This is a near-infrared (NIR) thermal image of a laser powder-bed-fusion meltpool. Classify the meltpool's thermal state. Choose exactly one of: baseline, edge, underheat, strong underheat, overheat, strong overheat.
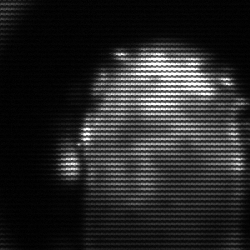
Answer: baseline